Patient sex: F
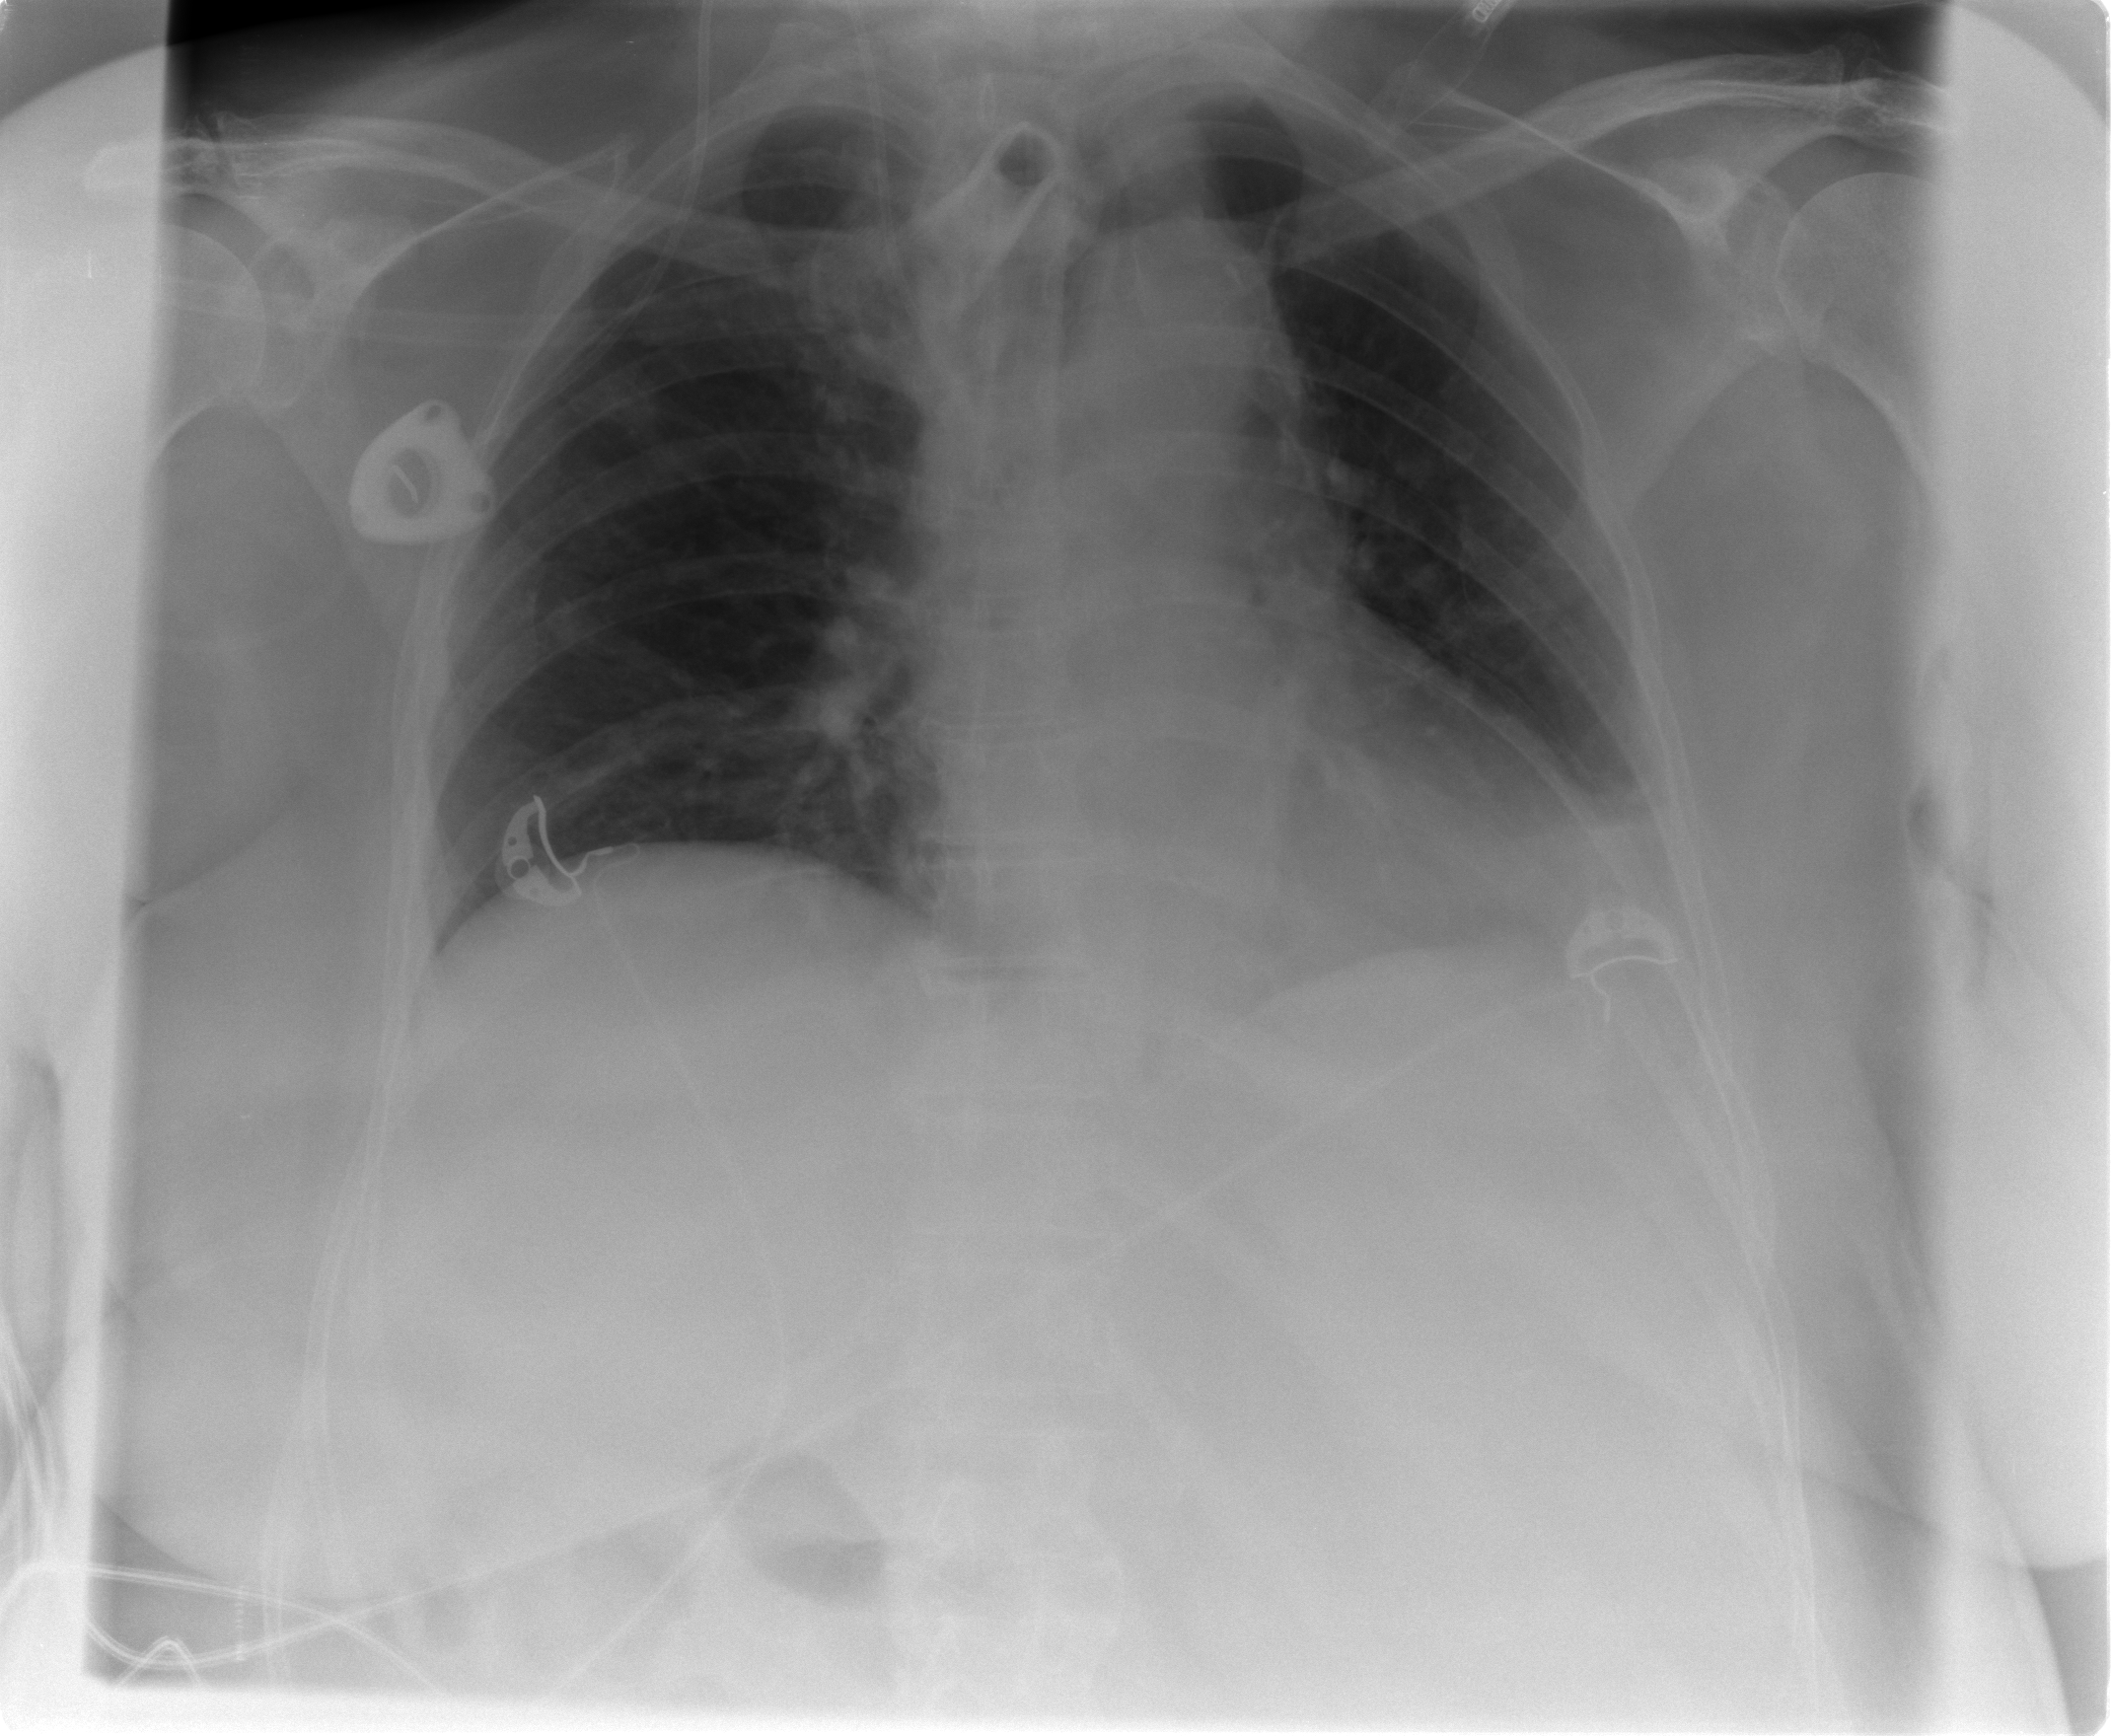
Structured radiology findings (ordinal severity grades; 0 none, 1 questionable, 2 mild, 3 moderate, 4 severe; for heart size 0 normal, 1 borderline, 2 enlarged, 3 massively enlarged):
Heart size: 1
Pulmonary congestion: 0
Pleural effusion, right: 0
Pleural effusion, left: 2
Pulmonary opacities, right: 0
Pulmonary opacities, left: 0
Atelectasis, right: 0
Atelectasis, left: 2